Question: In my app, I have a table view with a detail view. The detail view loads blog posts from <URL>. Here is the code I have to pull the text from the website in the detail view:
'''
-(void)viewDidLoad {
//self.url is from the table view where the link to the website is
NSURL *myURL = [NSURL URLWithString: [self.url stringByAddingPercentEscapesUsingEncoding: NSUTF8StringEncoding]];
NSURLRequest *request = [NSURLRequest requestWithURL:myURL];
[self.webView loadRequest:request];
timer = [NSTimer scheduledTimerWithTimeInterval:0.01 target:self selector:@selector(LoadText) userInfo:nil repeats:YES];
}
-(void)webViewDidLoadText {
NSString *textForBlog = [self.webView stringByEvaluatingJavaScriptFromString:@"document.getElementsByClassName('paragraph')[0].innerHTML;"];
self.textView.text = textForBlog;
}
'''

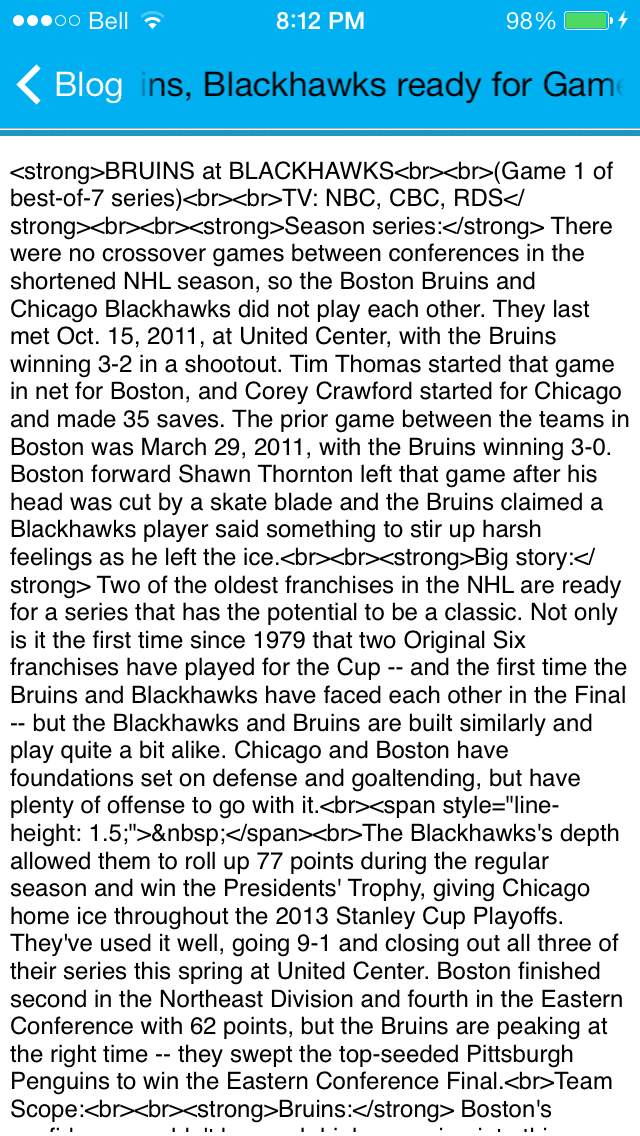
Answer: Using your code as an example, this is how you'd implement it:
'''
-(void)webViewDidLoadText {
NSString *textForBlog = [self.webView stringByEvaluatingJavaScriptFromString:@"document.getElementsByClassName('paragraph')[0].innerHTML;"];
// Add this step for stripping the HTML from the text you received
NSString *strippedTextForBlog = [self stringByStrippingHTMLFromString:textForBlog];
self.textView.text = strippedTextForBlog;
}
// Taken from: http://stackoverflow.com/questions/<PHONE>/strip-out-html-tags-etc-from-nsstring/<PHONE>#<PHONE>
- (NSString *)stringByStrippingHTMLFromString:(NSString *)str
{
NSMutableString *html = [NSMutableString stringWithCapacity:[str length]];
NSScanner *scanner = [NSScanner scannerWithString:str];
scanner.charactersToBeSkipped = NULL;
NSString *tempText = nil;
while (![scanner isAtEnd])
{
[scanner scanUpToString:@"<" intoString:&tempText];
if (tempText != nil)
[html appendString:tempText];
[scanner scanUpToString:@">" intoString:NULL];
if (![scanner isAtEnd])
[scanner setScanLocation:[scanner scanLocation] + 1];
tempText = nil;
}
return html;
}
'''